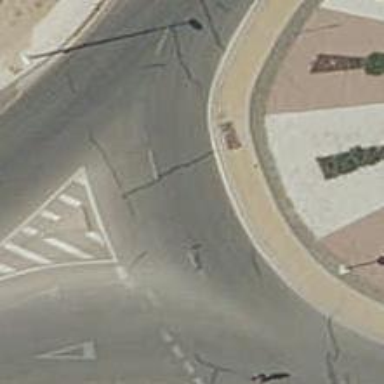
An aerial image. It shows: Residential road that intersects with roundabout.